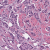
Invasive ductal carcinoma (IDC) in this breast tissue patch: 1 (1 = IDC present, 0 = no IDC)